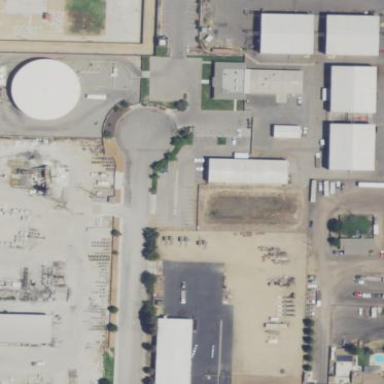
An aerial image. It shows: Industrial depot area.